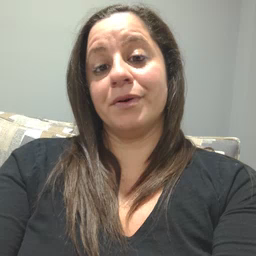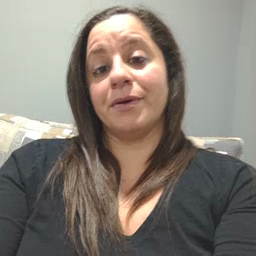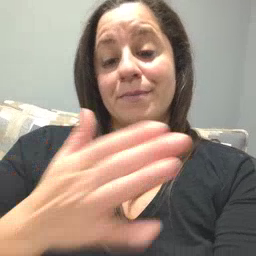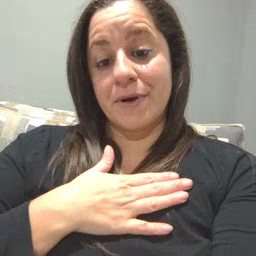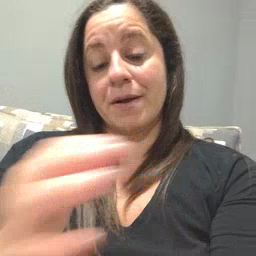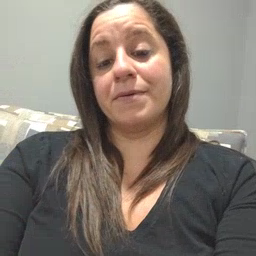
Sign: minemy